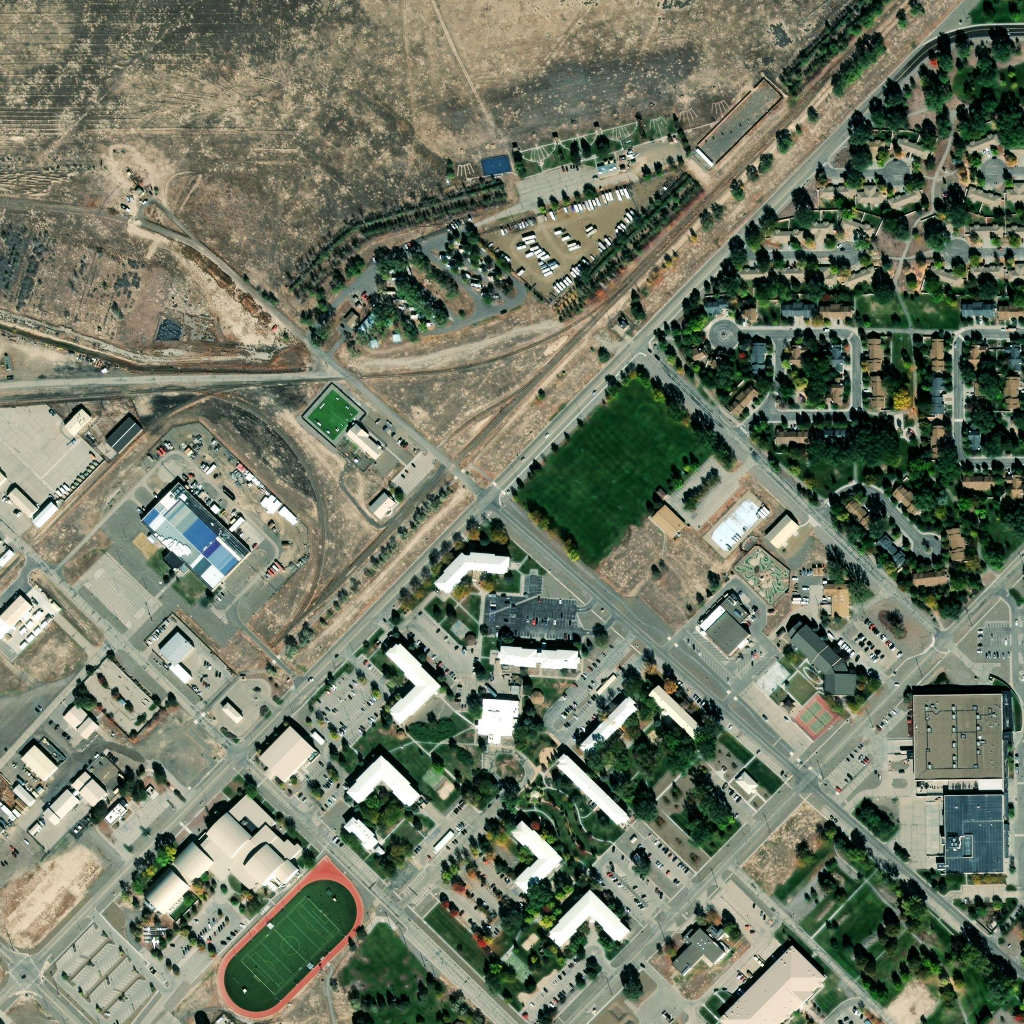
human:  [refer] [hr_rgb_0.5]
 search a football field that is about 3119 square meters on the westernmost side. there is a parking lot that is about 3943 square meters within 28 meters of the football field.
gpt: <box>[[23, 88, 32, 96, 0]]</box>

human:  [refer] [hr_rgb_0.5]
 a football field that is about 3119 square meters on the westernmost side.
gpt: <box>[[23, 88, 32, 96, 0]]</box>